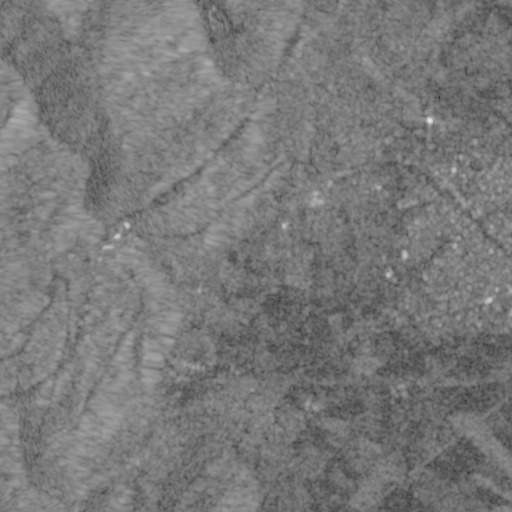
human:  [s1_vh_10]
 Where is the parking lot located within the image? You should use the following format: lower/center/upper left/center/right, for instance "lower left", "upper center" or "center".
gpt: The parking lot is located in the upper right of the image.
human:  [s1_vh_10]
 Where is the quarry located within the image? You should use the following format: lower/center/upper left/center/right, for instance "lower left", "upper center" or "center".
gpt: The quarry is located in the upper center of the image.
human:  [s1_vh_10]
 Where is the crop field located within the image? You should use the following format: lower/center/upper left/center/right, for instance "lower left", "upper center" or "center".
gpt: There is no crop field in the image.

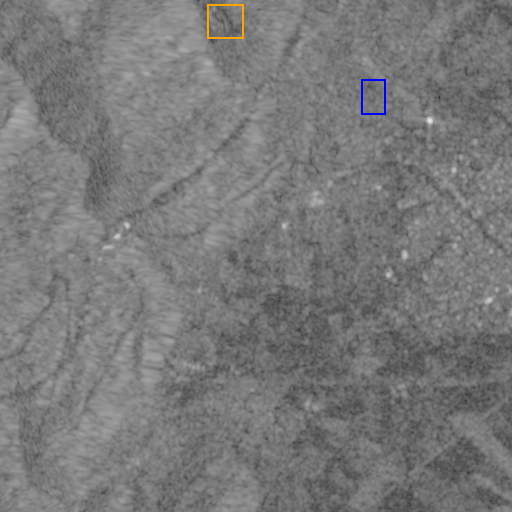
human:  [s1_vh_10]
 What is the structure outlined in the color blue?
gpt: The structure outlined in blue is a park.
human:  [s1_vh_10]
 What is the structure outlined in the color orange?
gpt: The structure outlined in orange is a quarry.
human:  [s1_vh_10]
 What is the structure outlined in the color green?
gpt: There is no green outline.